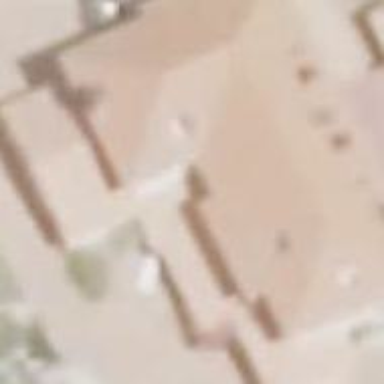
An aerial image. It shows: Simple house.